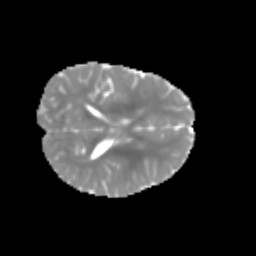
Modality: MD
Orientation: axial
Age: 6
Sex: male
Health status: healthy